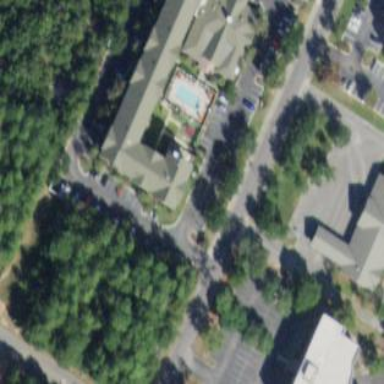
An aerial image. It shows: Hotel building.